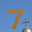
Label: 7